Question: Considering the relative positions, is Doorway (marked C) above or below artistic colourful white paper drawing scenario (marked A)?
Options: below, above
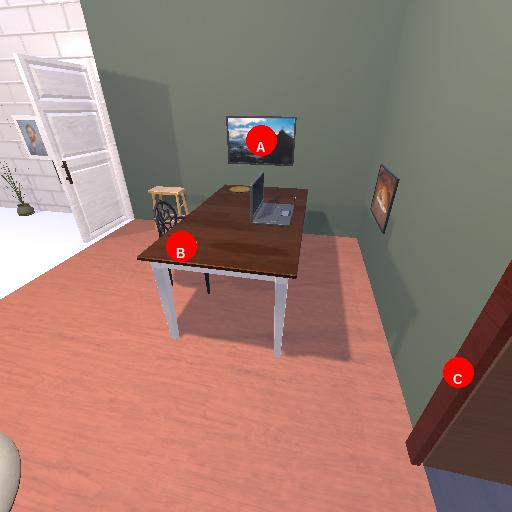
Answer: below